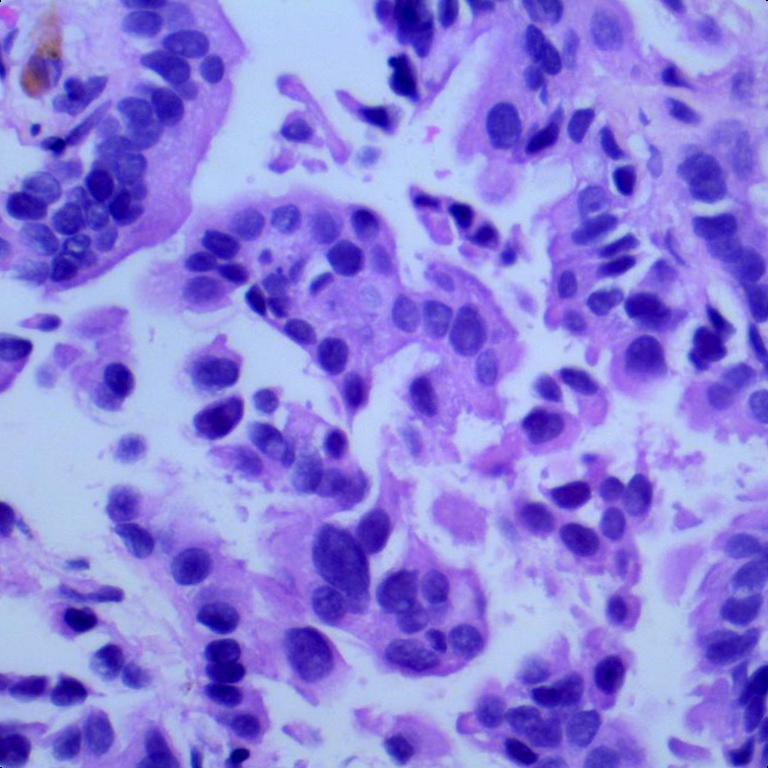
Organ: lung
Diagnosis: adenocarcinomas